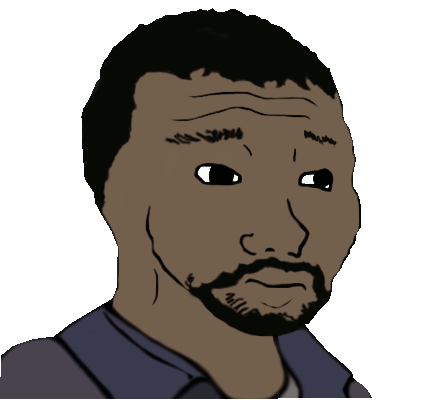
Label: 5_Blackjak